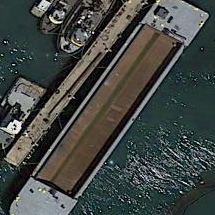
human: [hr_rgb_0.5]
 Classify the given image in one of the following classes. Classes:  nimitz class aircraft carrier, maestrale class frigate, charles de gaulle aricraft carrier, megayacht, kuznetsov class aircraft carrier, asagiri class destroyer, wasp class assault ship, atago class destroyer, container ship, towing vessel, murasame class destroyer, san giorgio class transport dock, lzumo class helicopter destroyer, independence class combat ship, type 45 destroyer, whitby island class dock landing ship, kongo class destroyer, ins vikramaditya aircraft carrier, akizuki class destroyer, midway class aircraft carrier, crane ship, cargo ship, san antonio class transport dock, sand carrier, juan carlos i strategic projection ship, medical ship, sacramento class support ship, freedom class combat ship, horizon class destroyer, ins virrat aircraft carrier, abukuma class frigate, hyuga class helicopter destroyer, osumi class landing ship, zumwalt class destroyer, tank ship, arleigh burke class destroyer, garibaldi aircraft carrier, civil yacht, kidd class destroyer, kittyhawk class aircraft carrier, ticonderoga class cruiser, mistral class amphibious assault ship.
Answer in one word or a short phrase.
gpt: Sand carrier